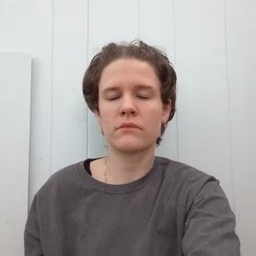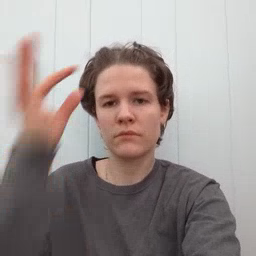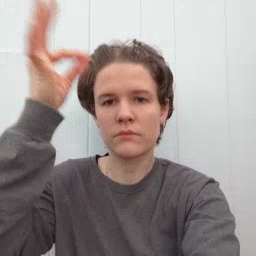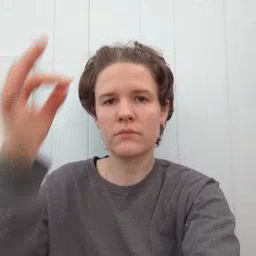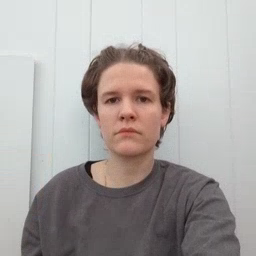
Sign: hair